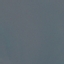
Land use / land cover: SeaLake